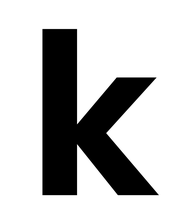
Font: InstrumentSans_Bold